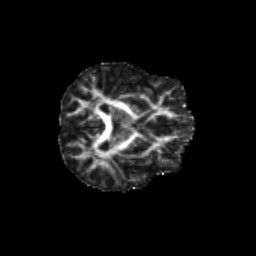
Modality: FA
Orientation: axial
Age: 10
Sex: male
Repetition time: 9.5 s
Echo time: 0.089 s